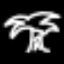
Label: palm tree